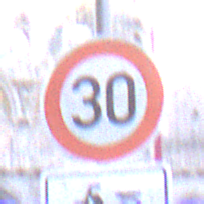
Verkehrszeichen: Geschwindigkeit30
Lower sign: HinweisDurchSinnbild19
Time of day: SunriseSunset
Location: Outdoor (Urban)
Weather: PartlyCloudy
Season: NotSpecified
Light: Natural